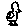
Label: bird